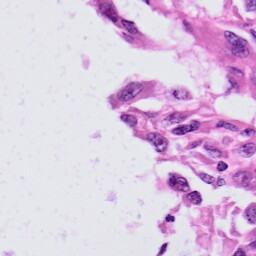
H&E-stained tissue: Skin